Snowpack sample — Buffalo Mountain, Silverthorne, Colorado, USA (1/25/25, 10:11 AM MST)
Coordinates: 39.6222, -106.1139
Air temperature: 22 °F
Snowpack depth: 110 cm
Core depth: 30 cm
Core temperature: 42.8 °F
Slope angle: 12°, slope face: 102°
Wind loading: high
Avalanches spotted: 0
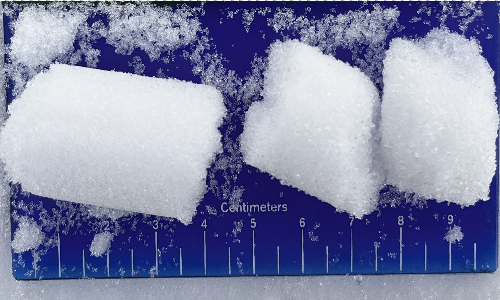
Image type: core
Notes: No avalanches nearby, collected on the outskirts of a fire break 15 meters from the treeline, on way to Buffalo and Red Mountain